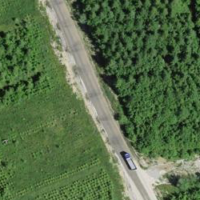
EUNIS habitat code: 45
Species observed at this site:
Lanius collurio
Emberiza citrinella
Sylvia borin